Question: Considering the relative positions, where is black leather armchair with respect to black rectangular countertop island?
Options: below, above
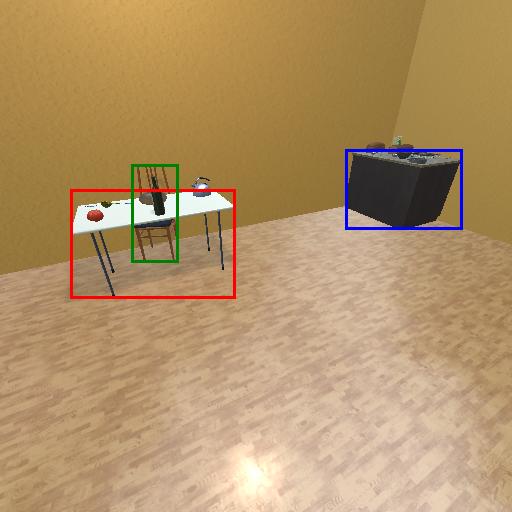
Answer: below